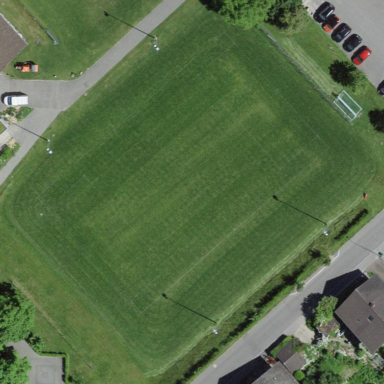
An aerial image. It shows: Multi-sport pitch on leisure land.